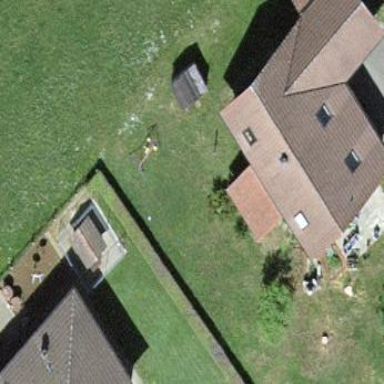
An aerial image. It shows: Simple and straightforward house.